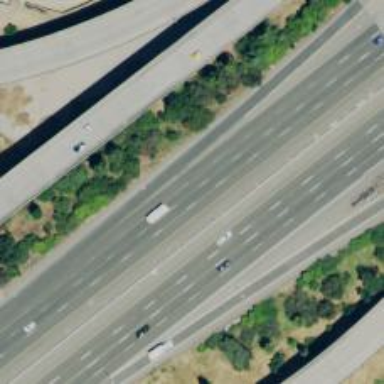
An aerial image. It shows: Motorway link.